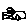
Label: car